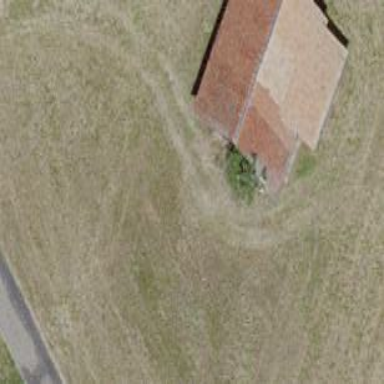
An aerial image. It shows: Barn.